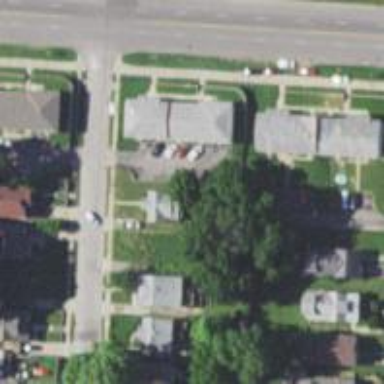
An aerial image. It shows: Neighborhood.